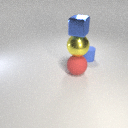
large red rubber sphere to the left of small blue rubber cylinder